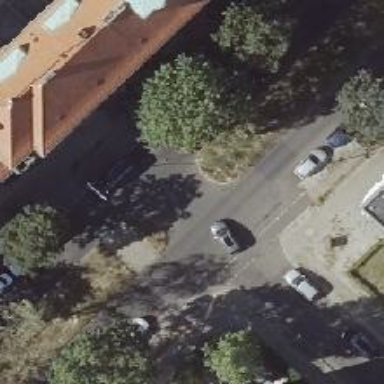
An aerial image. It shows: Residential road with asphalt surface and sidewalks on both sides. There is parallel on-street parking on the left lane.